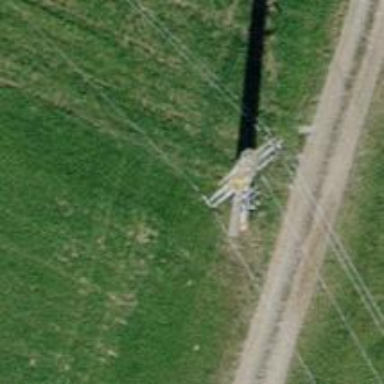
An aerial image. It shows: Concrete power pole.